Question: ### The Problem
I have an odd problem with Fish Shell on my Ubuntu 13.10 laptop. I've been using Fish for a few months now with 100% default settings. Last night everything seemed fine, but this morning I noticed something when I opened a new terminal. Every time I hit a key on the keyboard, the text 'write to 5' is output to the console. See the screenshot below for an example of what happened when I typed 'ls' and 'pwd' commands at the prompt.
### My Questions
How do I go about finding the source of this odd text? Is it a fish config file? A fish function that got redefined by mistake?
### More Clues
- - - - - -
### Screenshot

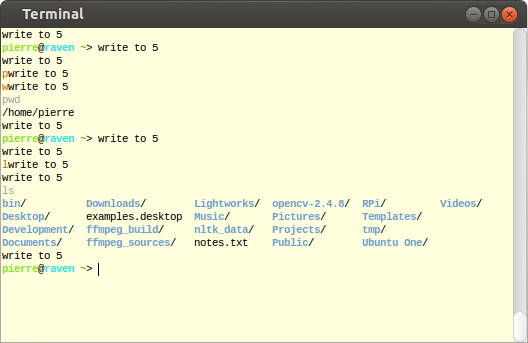
Answer: I think you are using nightly builds? This was a debugging line that made it into a nightly, and should have been fixed the following day.
The bug tracking this is <URL>